Interaction volume radius: 10 \u00c5
Interaction volume height: 15 \u00c5
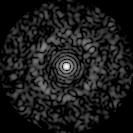
Disorder parameter: 0.8187